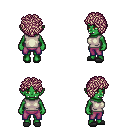
a pixel art fantasy rpg character, female body template, orc, green skin, white sleeveless shirt, magenta pants, white blonde curly afro hairstyle, gray slippers, four views (front, back, left, right), 2x2 character sprite sheet, small pixel art, hard edges, no anti-aliasing